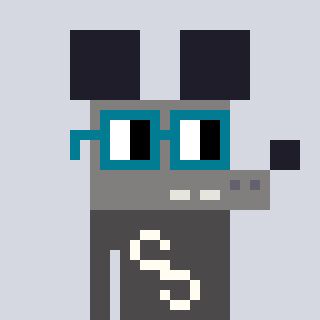
a pixel art character with square dark green glasses, a mouse-shaped head and a grayscale-colored body on a cool background